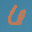
Label: 6